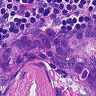
Metastatic tissue present: yes